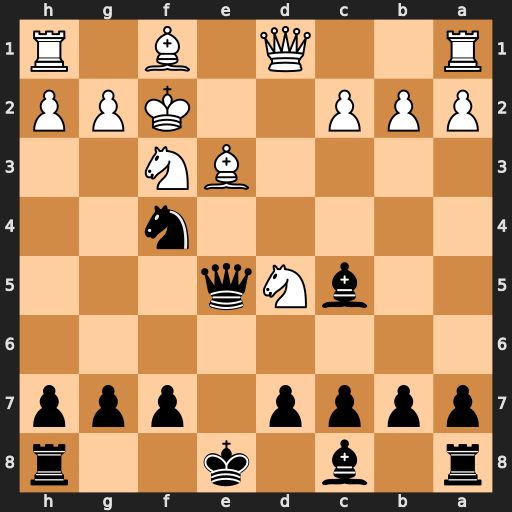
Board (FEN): r1b1k2r/pppp1ppp/8/2bNq3/5n2/4BN2/PPP2KPP/R2Q1B1R
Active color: b
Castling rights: kq
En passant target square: -
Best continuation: Qxd5 Qxd5 Bxe3+ Kxe3 Nxd5+